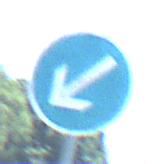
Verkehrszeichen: VorgeschriebeneVorbeifahrtLinks
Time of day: Midday
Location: Outdoor (Nature)
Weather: Clear
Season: Summer
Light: Natural